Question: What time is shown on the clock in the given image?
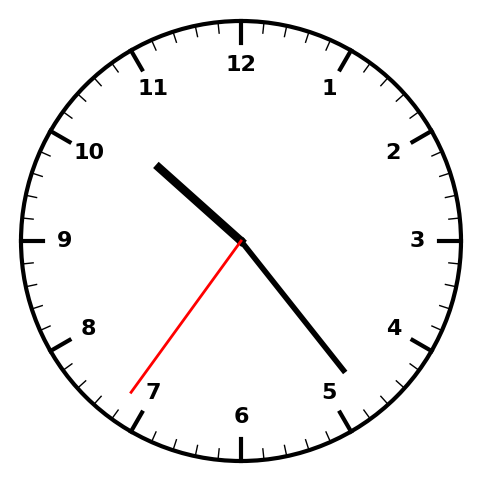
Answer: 10:23:36